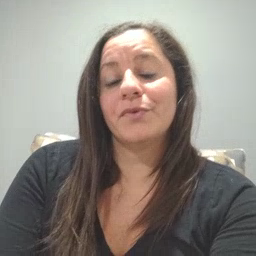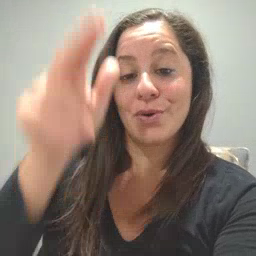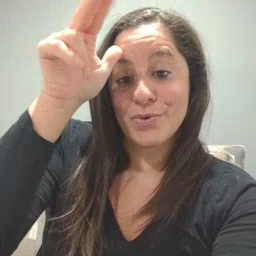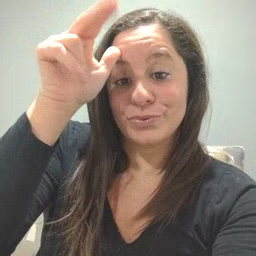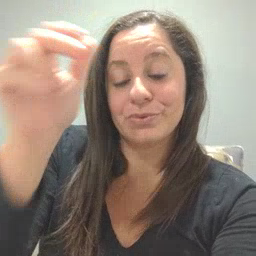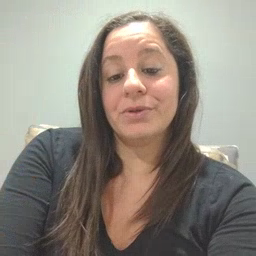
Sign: horse